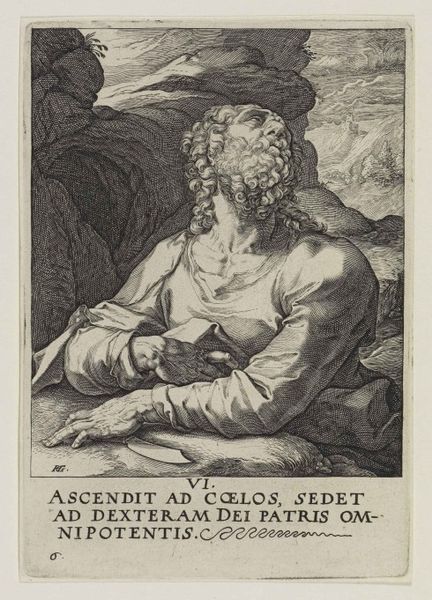
Titel: Christus, die 12 Apostel mit Paulus
Künstler: Hendrick Goltzius
Standort: Karlsruhe
Institution: Staatliche Kunsthalle Karlsruhe
Schlagwörter: baum, berg, dunkel, felsen, gott, hand, himmel, kopf, mann, meer, schatten, wasser, wolken, landschaft, sitzen, frau, grau, haar, hintergrund, licht, nase, schwarz, stirn, weiss, zeichnung, ausblick, blick, tuch, wolke, alt, bart, hemd, arme, bibel, bärtig, falten, halten, kleidung, messer, rahmen, stein, steine, vollbart, hals, hände, portrait, schauen, hügel, natur, wind, land, auge, gewand, haare, mantel, pflanze, höhle, locken, schrift, papier, rahmung, düster, sitz, fels, gebirge, grafik, graphik, rand, sepia, angst, sturm, kraft, muskeln, inschrift, nachdenken, oben, klinge, abgewandt, buch, denken, burg, glaube, religion, windig, draußen, druck, druckgraphik, schwarzweiss, druckgrafik, schraffur, radierung, stich, lockig, text, beschriftung, mythologie, buchseite, sehnsucht, jesus, brief, schreiben, leiden, dramatisch, dolch, sturz, adern, struktur, andacht, heiliger, felsenlandschaft, hoffnung, schrei, bildunterschrift, himmelfahrt, römisch, legende, landschaftsausblick, latein, mee, lateinisch, schirft, eremit, baart, mose, entrückt, knöchern, gebirege, evangelist, seriendruck, beter, himmelwärts, leidend, gelockt, bartholomäus, stisch, verzückt, graphie, buße, blick nach oben, texz, 6, 1600, vi, hg, schaut, credo, gläuber, ascendit, allmacht, allkmacht, knochige hände, typografi, фде, nipotentis, scendit, omnipotentis, meseser, hüände, fromm#, coelus, heiligerblick